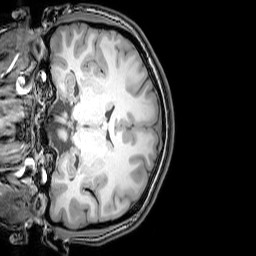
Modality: T1w
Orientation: coronal
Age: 22
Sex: female
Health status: healthy
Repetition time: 0.081 s
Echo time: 0.037 s